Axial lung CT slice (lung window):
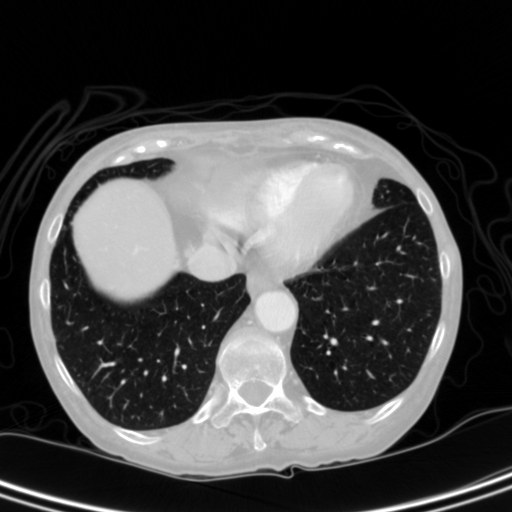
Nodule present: no